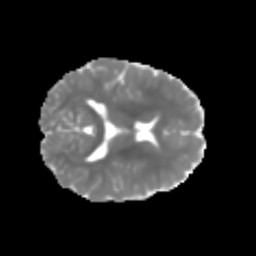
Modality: MD
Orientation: axial
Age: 6
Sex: male
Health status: healthy